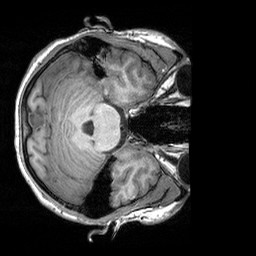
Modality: T1w
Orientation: axial
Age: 20
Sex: male
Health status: healthy
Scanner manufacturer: siemens
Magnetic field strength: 3 T
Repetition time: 2.3 s
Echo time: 0.00303 s